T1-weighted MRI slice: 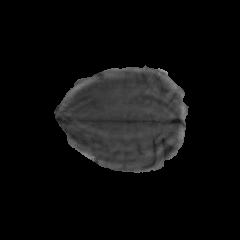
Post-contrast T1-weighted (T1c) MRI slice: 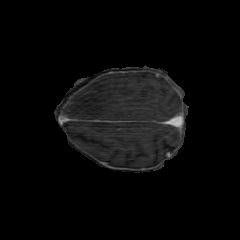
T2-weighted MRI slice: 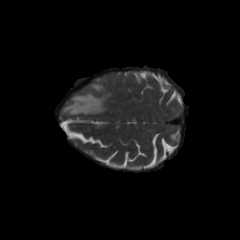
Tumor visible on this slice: yes